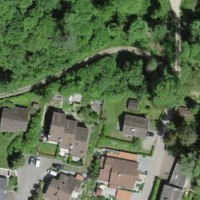
EUNIS habitat code: 41
Species observed at this site:
Corvus corone
Cyanistes caeruleus
Turdus philomelos
Lophophanes cristatus
Troglodytes troglodytes
Dendrocopos major
Prunella modularis
Picus canus
Fringilla coelebs
Buteo buteo
Sylvia atricapilla
Strix aluco
Turdus merula
Phylloscopus collybita
Pernis apivorus
Erithacus rubecula
Dryocopus martius
Certhia familiaris
Ciconia nigra